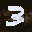
Label: 3